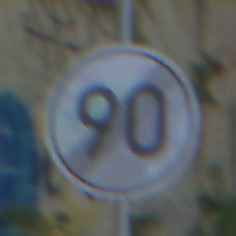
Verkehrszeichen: EndeGeschwindigkeit90
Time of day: Midday
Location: Outdoor (Urban)
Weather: Clear
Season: NotSpecified
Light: Natural